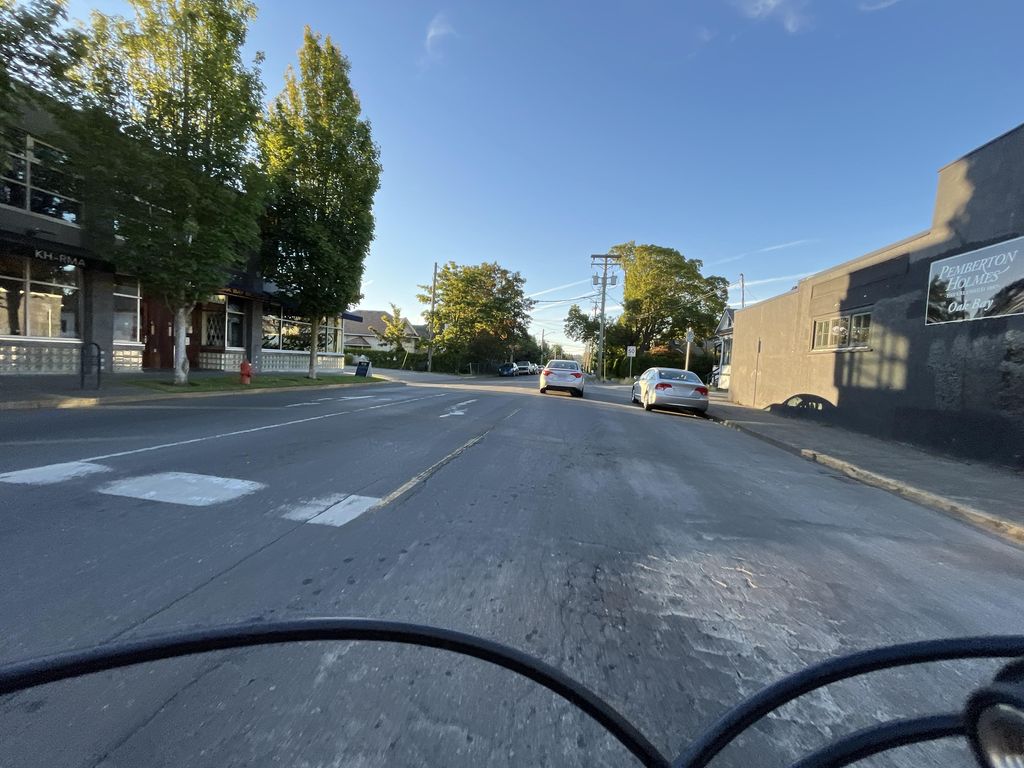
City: victoria